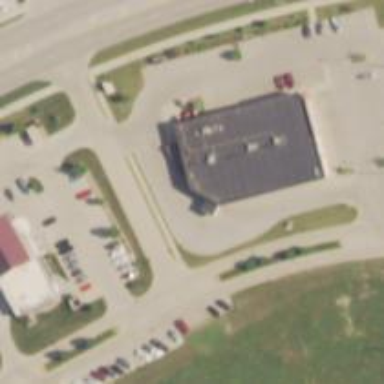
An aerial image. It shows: Pharmacy providing healthcare services.